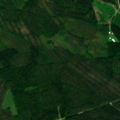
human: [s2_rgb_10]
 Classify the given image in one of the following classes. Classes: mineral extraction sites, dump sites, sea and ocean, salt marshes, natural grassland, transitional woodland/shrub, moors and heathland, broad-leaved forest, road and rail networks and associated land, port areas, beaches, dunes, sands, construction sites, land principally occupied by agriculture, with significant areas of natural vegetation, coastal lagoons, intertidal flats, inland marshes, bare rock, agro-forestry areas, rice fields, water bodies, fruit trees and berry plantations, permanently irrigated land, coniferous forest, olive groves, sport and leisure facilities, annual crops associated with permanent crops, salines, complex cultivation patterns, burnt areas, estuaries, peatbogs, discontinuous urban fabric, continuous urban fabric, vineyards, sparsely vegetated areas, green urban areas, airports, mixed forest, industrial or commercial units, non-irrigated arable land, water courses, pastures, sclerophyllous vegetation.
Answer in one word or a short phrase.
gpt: coniferous forest, mixed forest